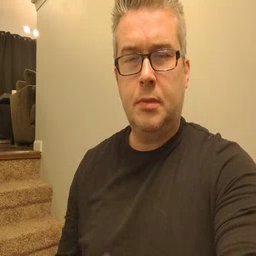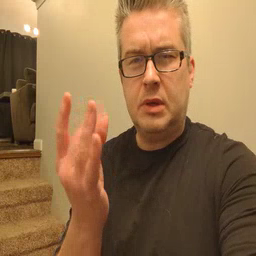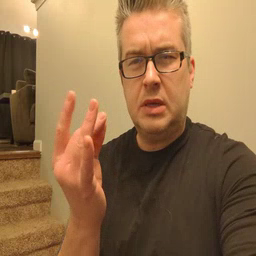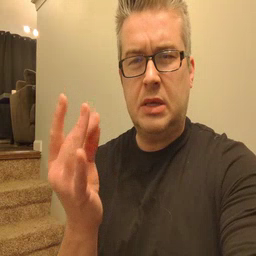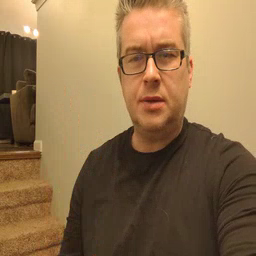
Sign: sticky